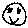
Label: smiley face